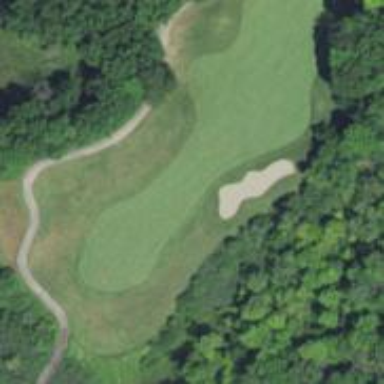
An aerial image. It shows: Golf hole.